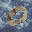
Label: 0